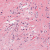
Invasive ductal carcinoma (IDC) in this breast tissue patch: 1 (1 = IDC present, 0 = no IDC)